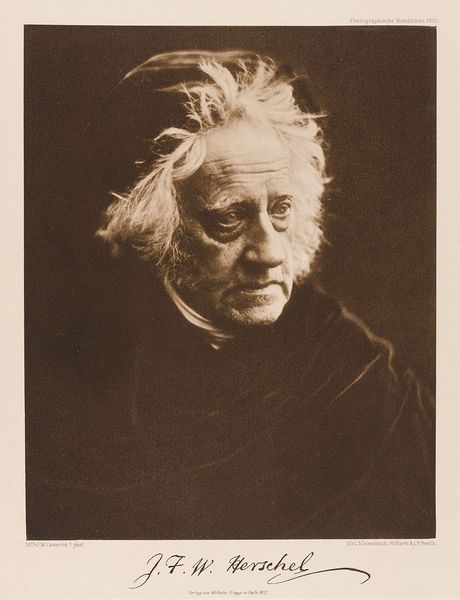
Titel: J.F.W. Herschel
Künstler: Julia Margaret Cameron
Standort: Hamburg
Institution: Museum für Kunst und Gewerbe Hamburg
Schlagwörter: mann, person, papier, foto, fotografie, photographie, photo, halbprofil, astronom, lichtbild, kunstfotografie, historische, bildwerke, heliogravur, angewandte und bildende kunst, hessische systematik, persönlichkeit, porträtfotografie, porträtphotographie, künstlerische, heliogravüre, photogravüre, fotogravüre